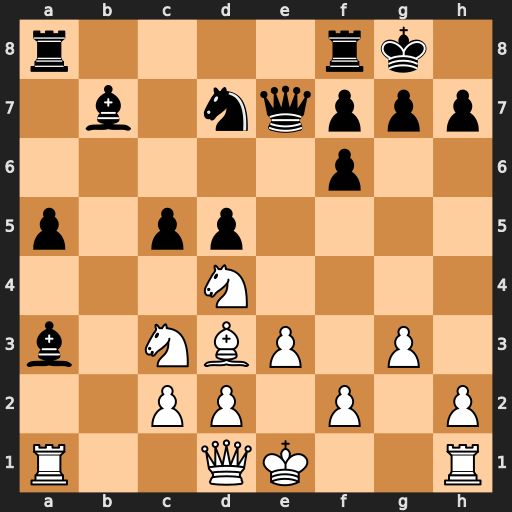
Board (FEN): r4rk1/1b1nqppp/5p2/p1pp4/3N4/b1NBP1P1/2PP1P1P/R2QK2R
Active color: w
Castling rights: KQ
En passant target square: -
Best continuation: Qh5 g6 Nf5 gxh5 Nxe7+